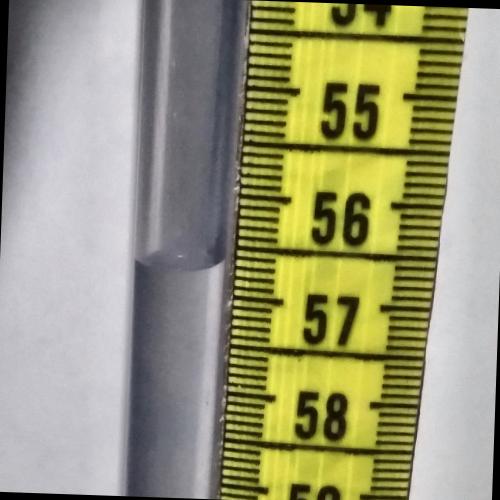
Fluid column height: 56.7 cm